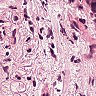
Metastatic tissue present: yes